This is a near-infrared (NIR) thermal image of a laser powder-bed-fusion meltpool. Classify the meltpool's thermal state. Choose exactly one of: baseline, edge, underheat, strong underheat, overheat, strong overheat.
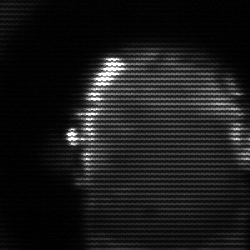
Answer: baseline